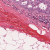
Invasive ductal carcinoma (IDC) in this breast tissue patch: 0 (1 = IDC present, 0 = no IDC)